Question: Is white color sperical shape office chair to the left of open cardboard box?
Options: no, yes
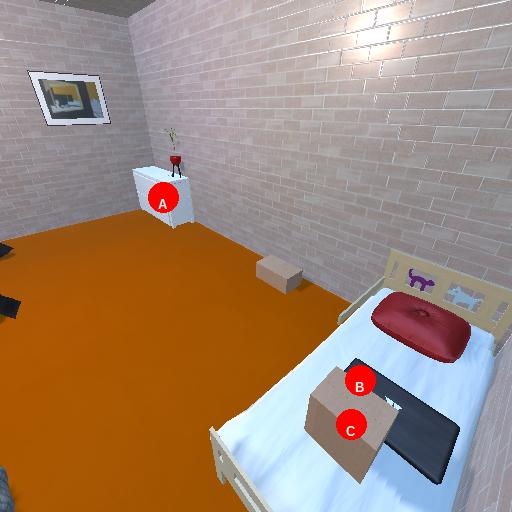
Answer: no